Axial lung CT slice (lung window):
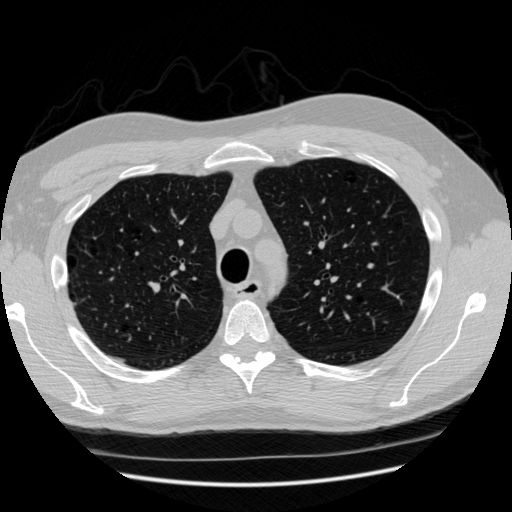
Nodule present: no